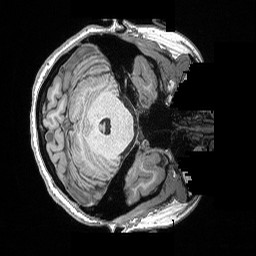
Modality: T1w
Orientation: axial
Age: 22
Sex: female
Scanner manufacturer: siemens
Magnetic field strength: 3 T
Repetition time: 2.17 s
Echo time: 0.00169 s